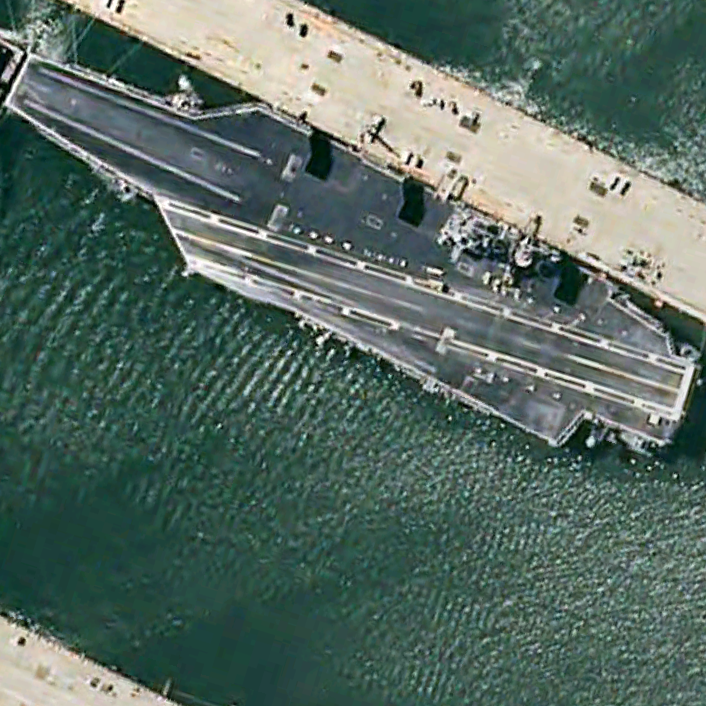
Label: aircraft_carrier